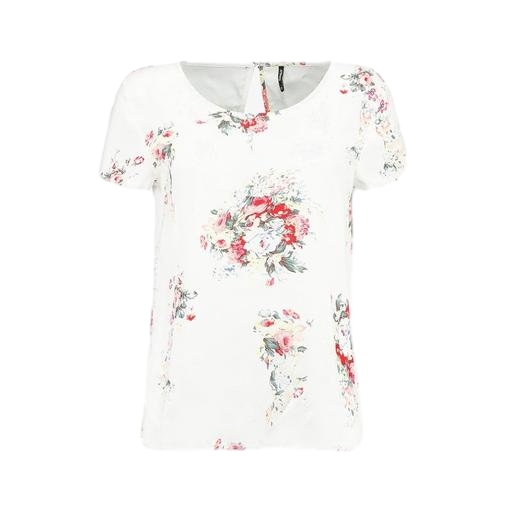
multicolor floral-print t-shirt only macy, short-sleeve top only macy, white floral graphic t-shirt only macy, white background